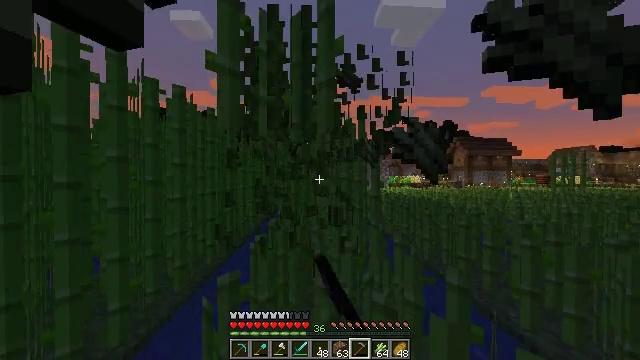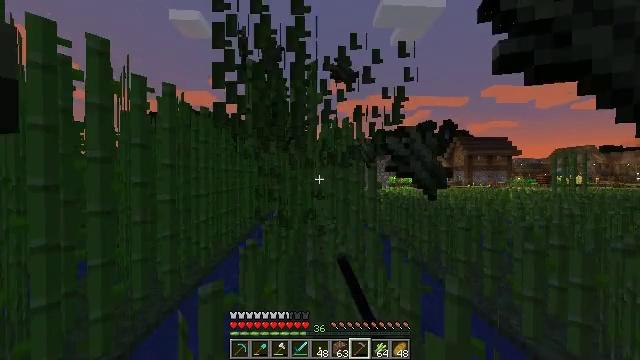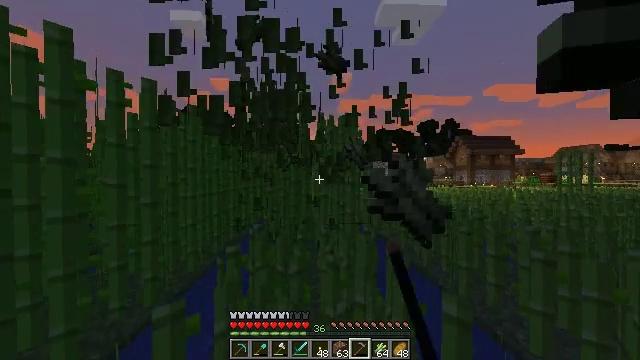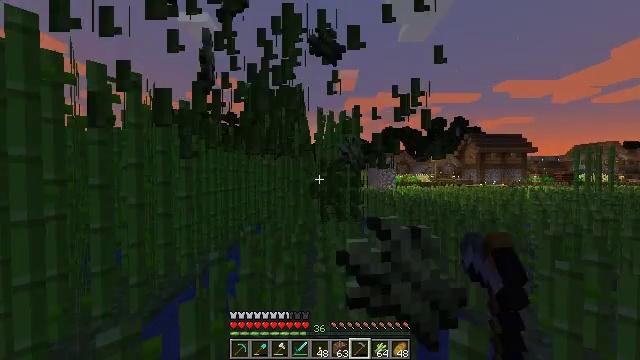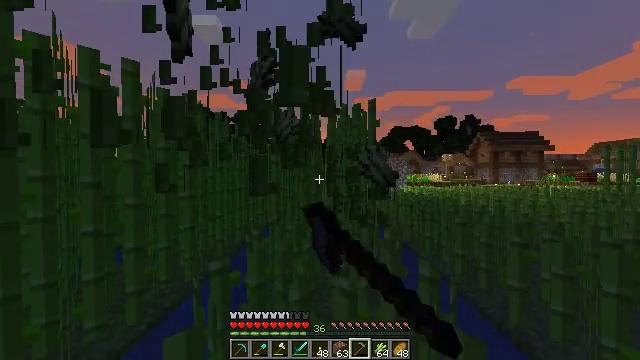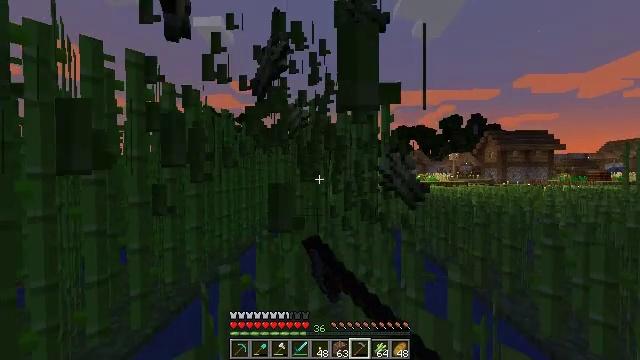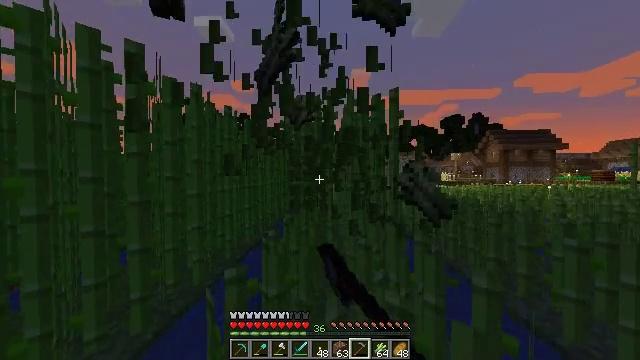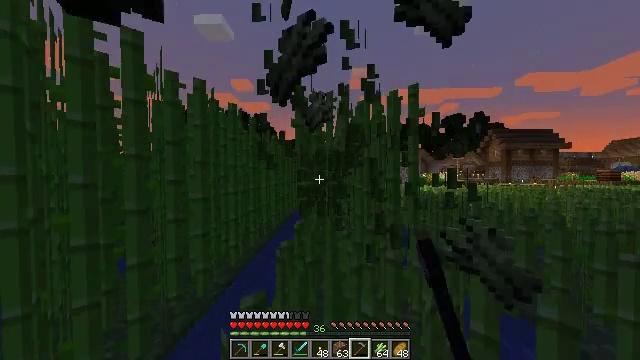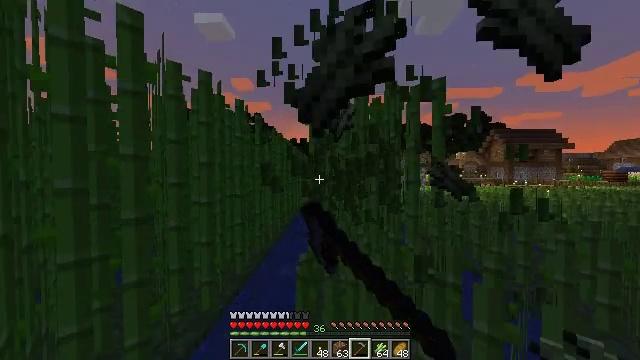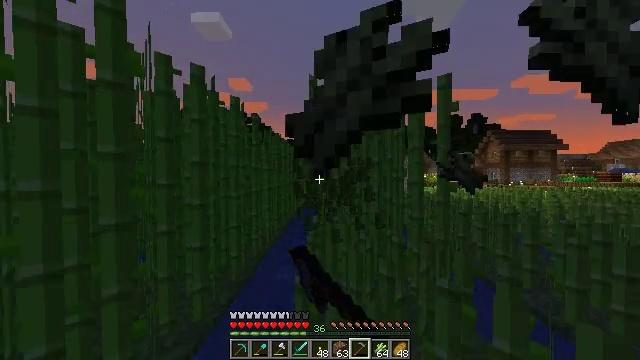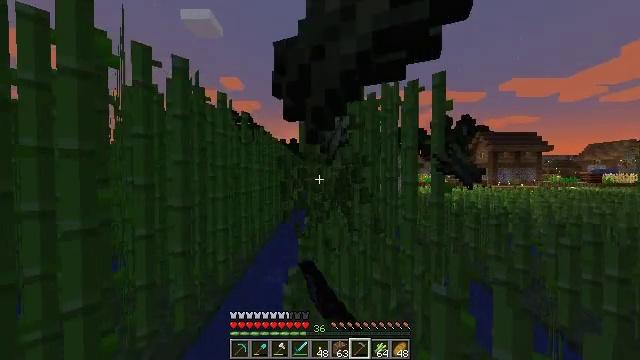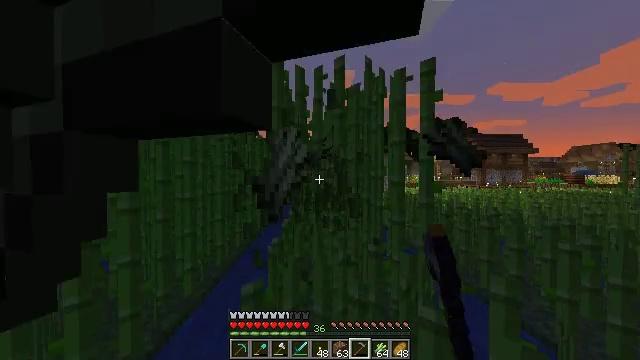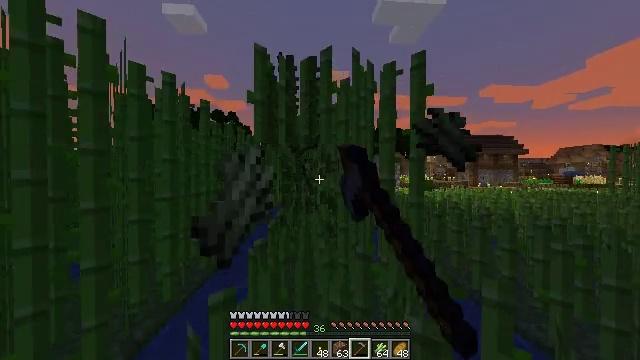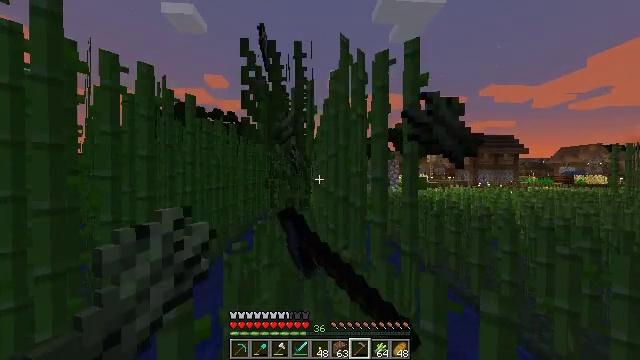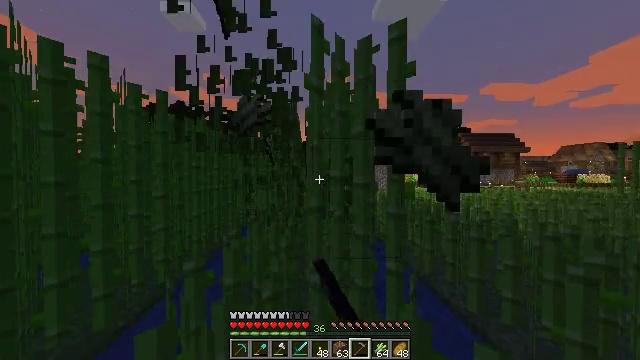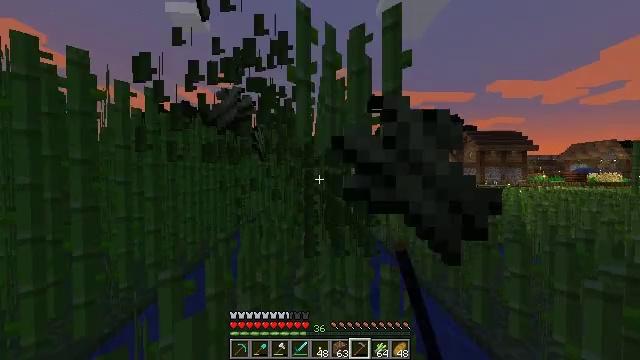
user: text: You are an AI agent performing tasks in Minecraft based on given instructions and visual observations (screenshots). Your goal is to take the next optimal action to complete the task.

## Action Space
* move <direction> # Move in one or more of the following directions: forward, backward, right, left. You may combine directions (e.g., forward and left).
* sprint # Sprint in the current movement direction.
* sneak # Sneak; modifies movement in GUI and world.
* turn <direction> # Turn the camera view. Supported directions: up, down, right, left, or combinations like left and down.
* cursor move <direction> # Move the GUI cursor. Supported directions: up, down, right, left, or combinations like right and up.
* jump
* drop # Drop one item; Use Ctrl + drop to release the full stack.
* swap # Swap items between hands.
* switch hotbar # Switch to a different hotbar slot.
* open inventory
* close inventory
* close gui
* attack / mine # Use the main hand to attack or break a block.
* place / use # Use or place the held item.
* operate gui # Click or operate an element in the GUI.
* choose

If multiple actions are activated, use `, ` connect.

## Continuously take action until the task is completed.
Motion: motion action
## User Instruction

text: Mine the sugar cane near rivers.
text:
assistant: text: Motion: move forward and move right, sprint, attack / mine
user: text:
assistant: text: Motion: move forward and move right, sprint, attack / mine
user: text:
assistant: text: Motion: move forward and move left, sprint, turn left, attack / mine
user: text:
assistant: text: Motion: move forward and move left, sprint, turn left, attack / mine
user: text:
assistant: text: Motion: move forward and move left, sprint, turn left, attack / mine
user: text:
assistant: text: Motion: move forward and move left, sprint, attack / mine
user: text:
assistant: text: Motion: move forward and move left, sprint, attack / mine
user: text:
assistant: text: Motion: move forward and move left, sprint, attack / mine
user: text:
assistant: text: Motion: move forward and move right, sprint, attack / mine
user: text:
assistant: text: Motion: move forward and move right, sprint, turn right, attack / mine
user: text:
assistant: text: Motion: move forward and move right, sprint, turn right, attack / mine
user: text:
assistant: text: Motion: move forward and move right, sprint, turn right, attack / mine
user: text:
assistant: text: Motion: move forward and move right, sprint, attack / mine
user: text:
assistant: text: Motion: move forward and move right, sprint, attack / mine
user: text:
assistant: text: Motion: move forward and move right, sprint, turn left, attack / mine
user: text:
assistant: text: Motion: move forward, sprint, turn left, attack / mine
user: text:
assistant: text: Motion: move forward and move left, sprint, turn left, attack / mine
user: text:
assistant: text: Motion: move forward and move left, sprint, attack / mine
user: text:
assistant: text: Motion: move forward and move left, sprint, attack / mine
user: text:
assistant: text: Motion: move forward and move left, sprint, attack / mine
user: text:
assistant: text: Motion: move forward and move left, sprint, turn right, attack / mine
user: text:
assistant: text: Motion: move forward and move right, sprint, turn right, attack / mine
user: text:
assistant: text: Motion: move forward and move right, sprint, attack / mine
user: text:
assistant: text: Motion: move forward and move right, sprint, attack / mine
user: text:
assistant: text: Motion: move forward and move right, sprint, turn left, attack / mine
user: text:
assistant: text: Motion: move forward and move right, sprint, turn left, attack / mine
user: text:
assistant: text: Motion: move forward and move left, sprint, turn left, attack / mine
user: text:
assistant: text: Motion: move forward and move left, sprint, attack / mine
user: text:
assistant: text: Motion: move forward and move left, sprint, attack / mine
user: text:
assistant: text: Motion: move forward and move left, sprint, attack / mine